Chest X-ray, PA view. Patient: 29 years old, sex F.
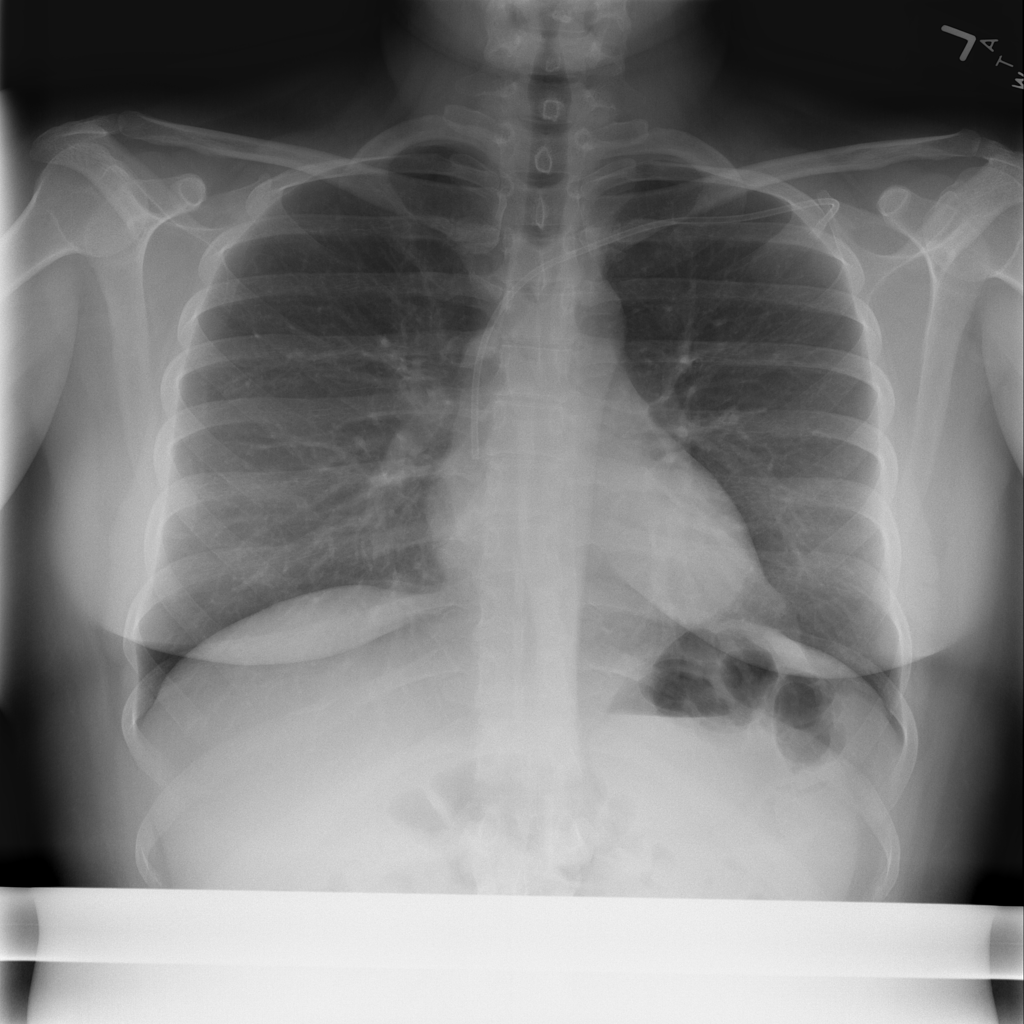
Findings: No Finding